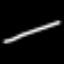
Label: line